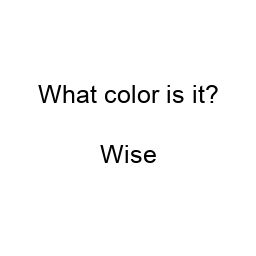
Color: black
Background color: white
Question text color: black